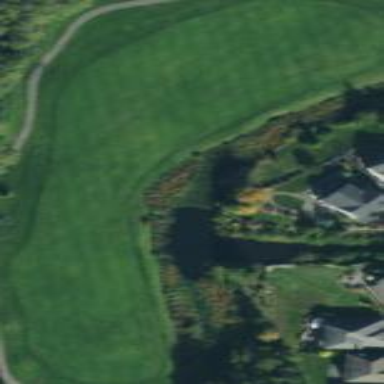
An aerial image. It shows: Golf fairway in the image.